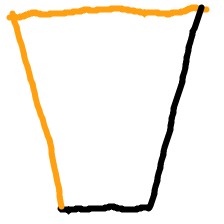
Shape: trapezoid